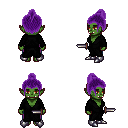
a pixel art fantasy rpg character, female body template, orc, green skin, gray robe, magenta pants, purple short topknot hairstyle, metal boots, dagger, four views (front, back, left, right), 2x2 character sprite sheet, small pixel art, hard edges, no anti-aliasing